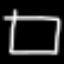
Label: square